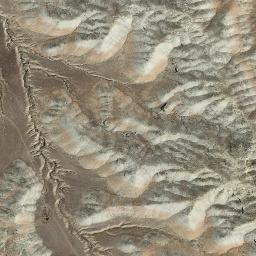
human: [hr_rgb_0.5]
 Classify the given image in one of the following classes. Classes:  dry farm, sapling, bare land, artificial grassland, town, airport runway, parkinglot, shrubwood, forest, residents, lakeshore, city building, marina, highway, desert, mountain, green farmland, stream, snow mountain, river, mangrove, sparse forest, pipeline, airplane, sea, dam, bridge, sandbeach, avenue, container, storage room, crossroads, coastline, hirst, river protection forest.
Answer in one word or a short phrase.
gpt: mountain